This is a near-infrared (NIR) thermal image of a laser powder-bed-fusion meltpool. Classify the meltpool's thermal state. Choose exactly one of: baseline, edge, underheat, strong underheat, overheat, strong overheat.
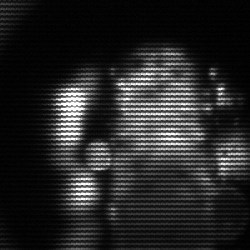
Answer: strong underheat